Question: I'm now learning to write a simple iPhone program. Does anyone know how does the following effect created, i.e., the checkmark?

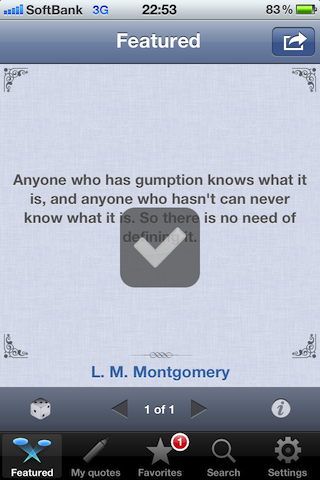
Answer: There's no built-in view or control which provides this, but a common third-party one (which also supports progress indicators) is <URL>.